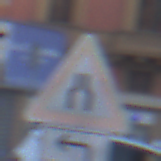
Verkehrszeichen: VerengteFahrbahn
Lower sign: RichtungsangabeDurchPfeile2
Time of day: SunriseSunset
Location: Outdoor (Urban)
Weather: PartlyCloudy
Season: NotSpecified
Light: Natural